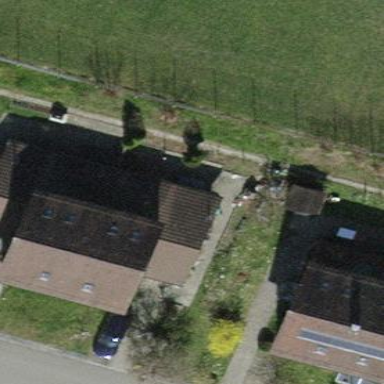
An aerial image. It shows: Semi-detached house.